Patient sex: M
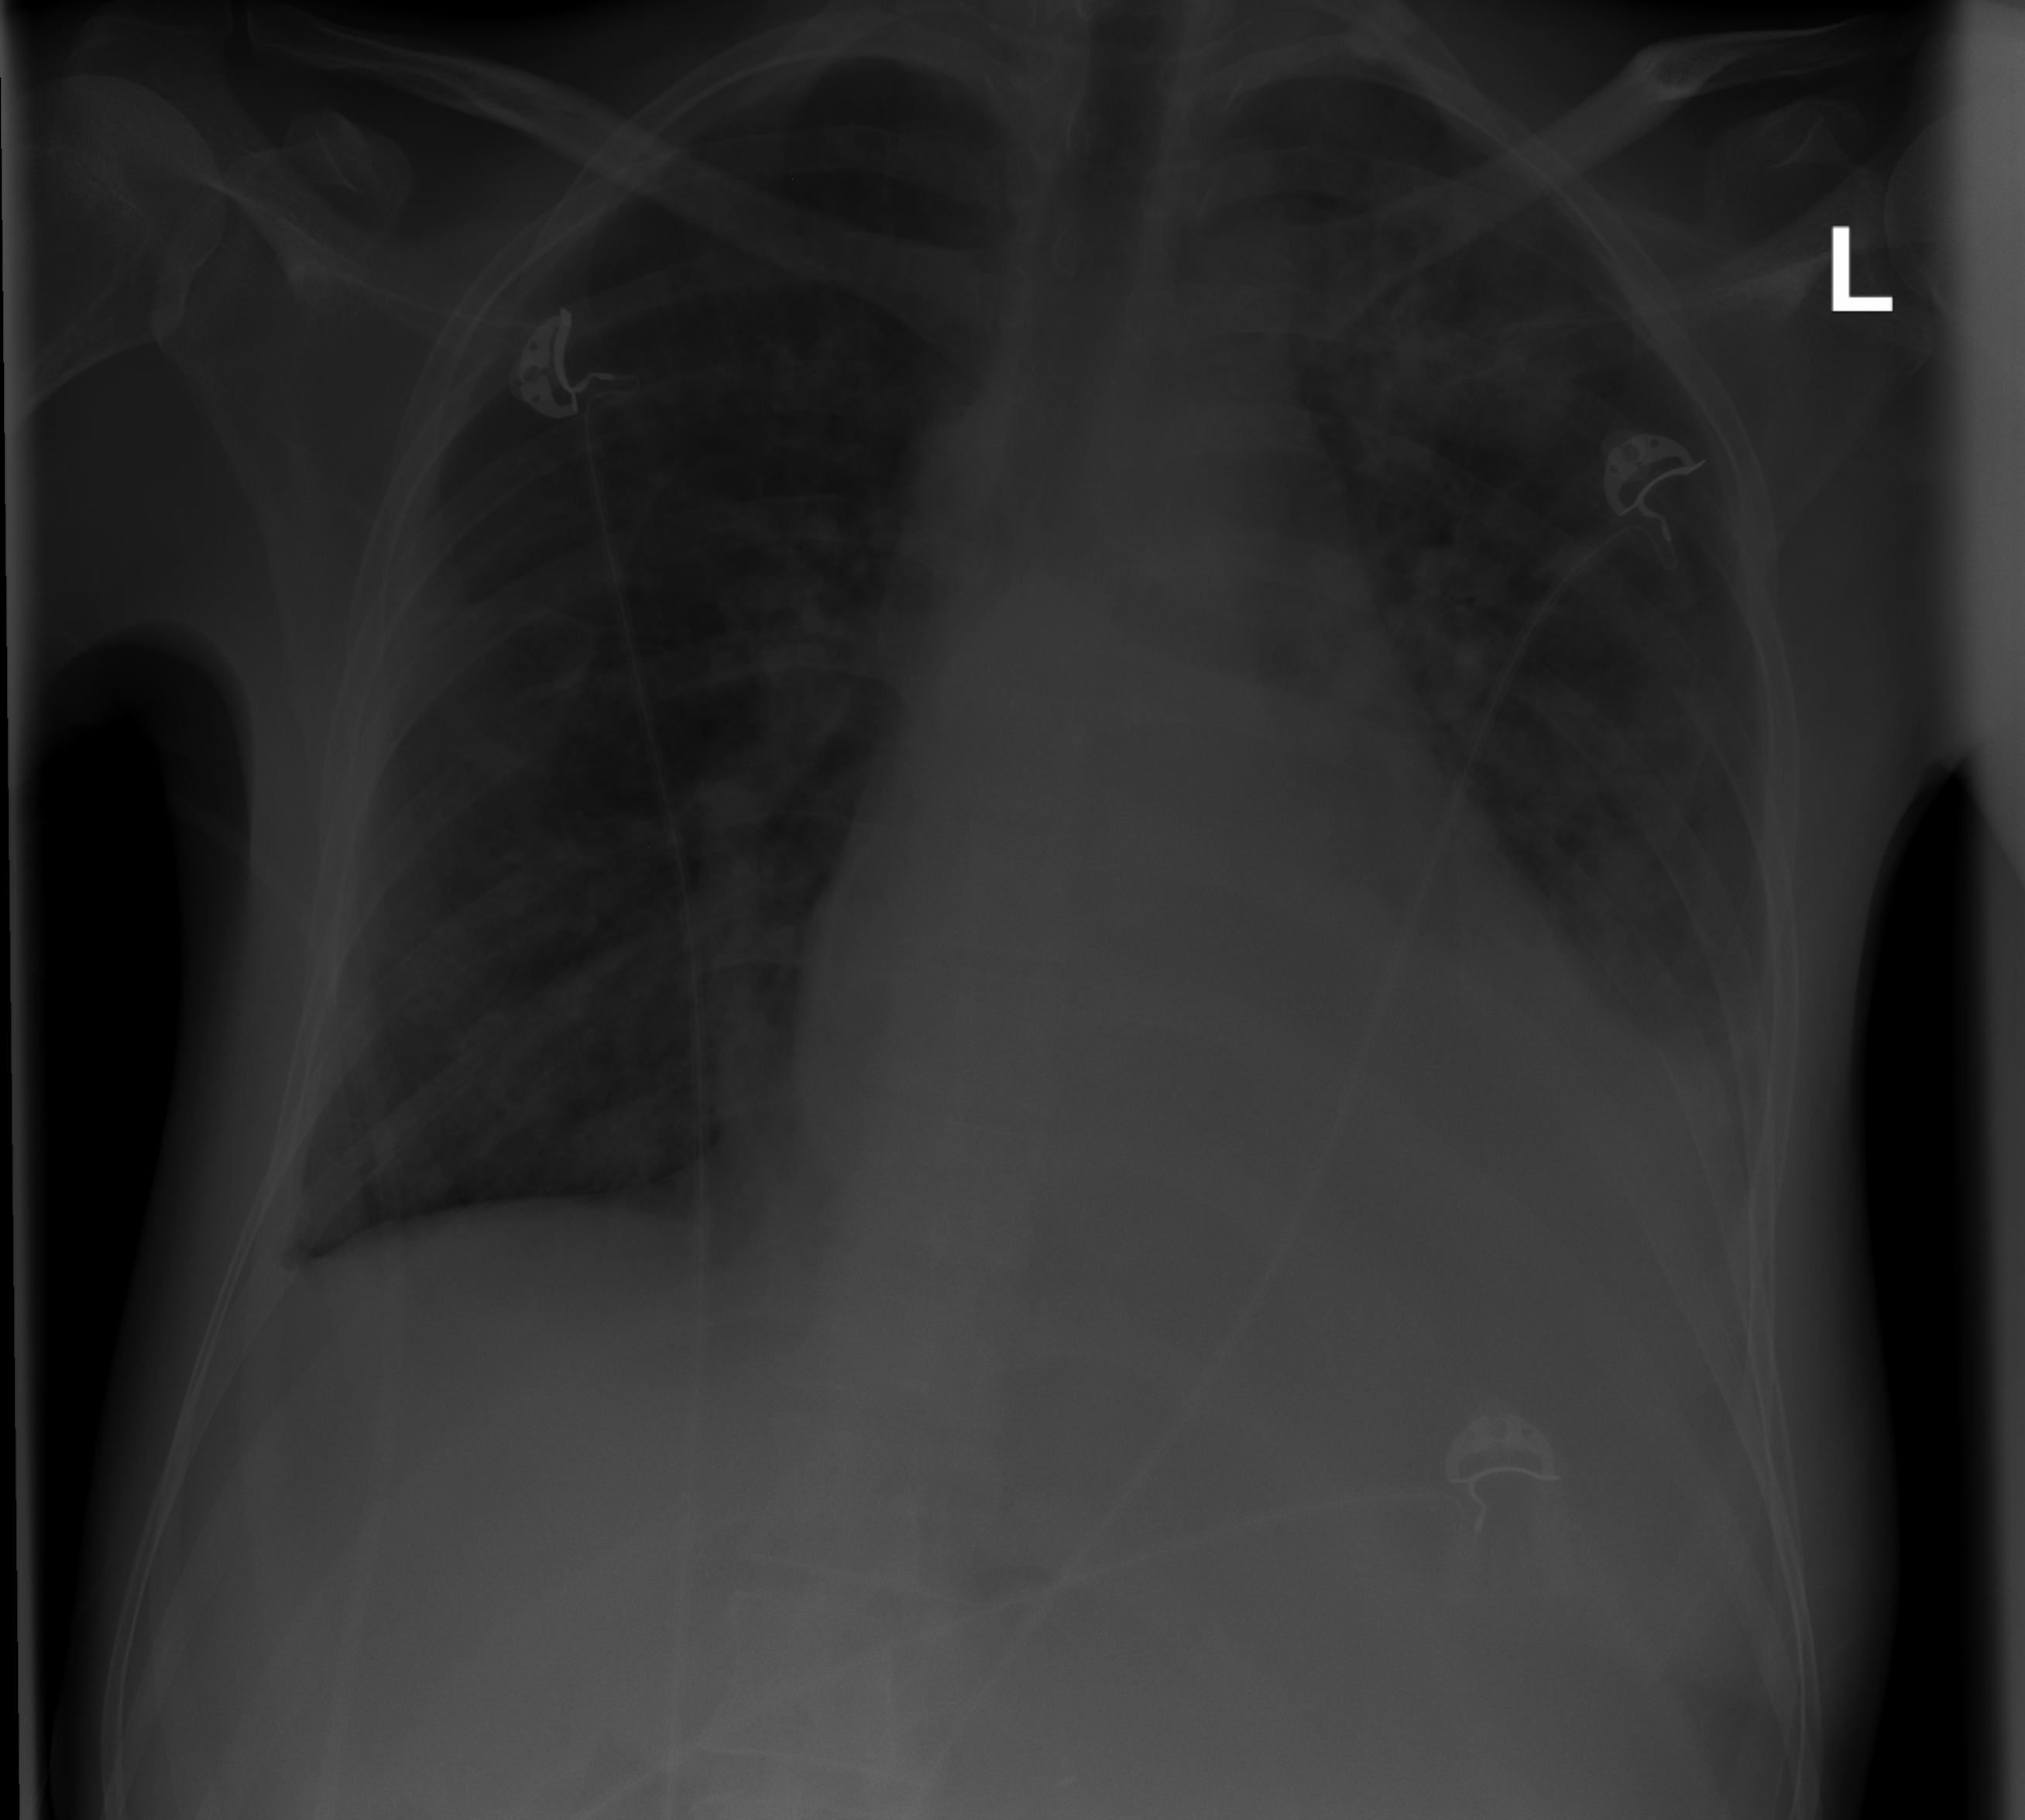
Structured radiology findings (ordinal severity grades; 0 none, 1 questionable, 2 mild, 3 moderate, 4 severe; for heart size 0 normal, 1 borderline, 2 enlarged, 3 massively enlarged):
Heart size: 0
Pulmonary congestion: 2
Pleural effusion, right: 0
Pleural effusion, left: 2
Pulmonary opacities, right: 3
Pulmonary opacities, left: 3
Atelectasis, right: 2
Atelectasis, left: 0